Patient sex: M
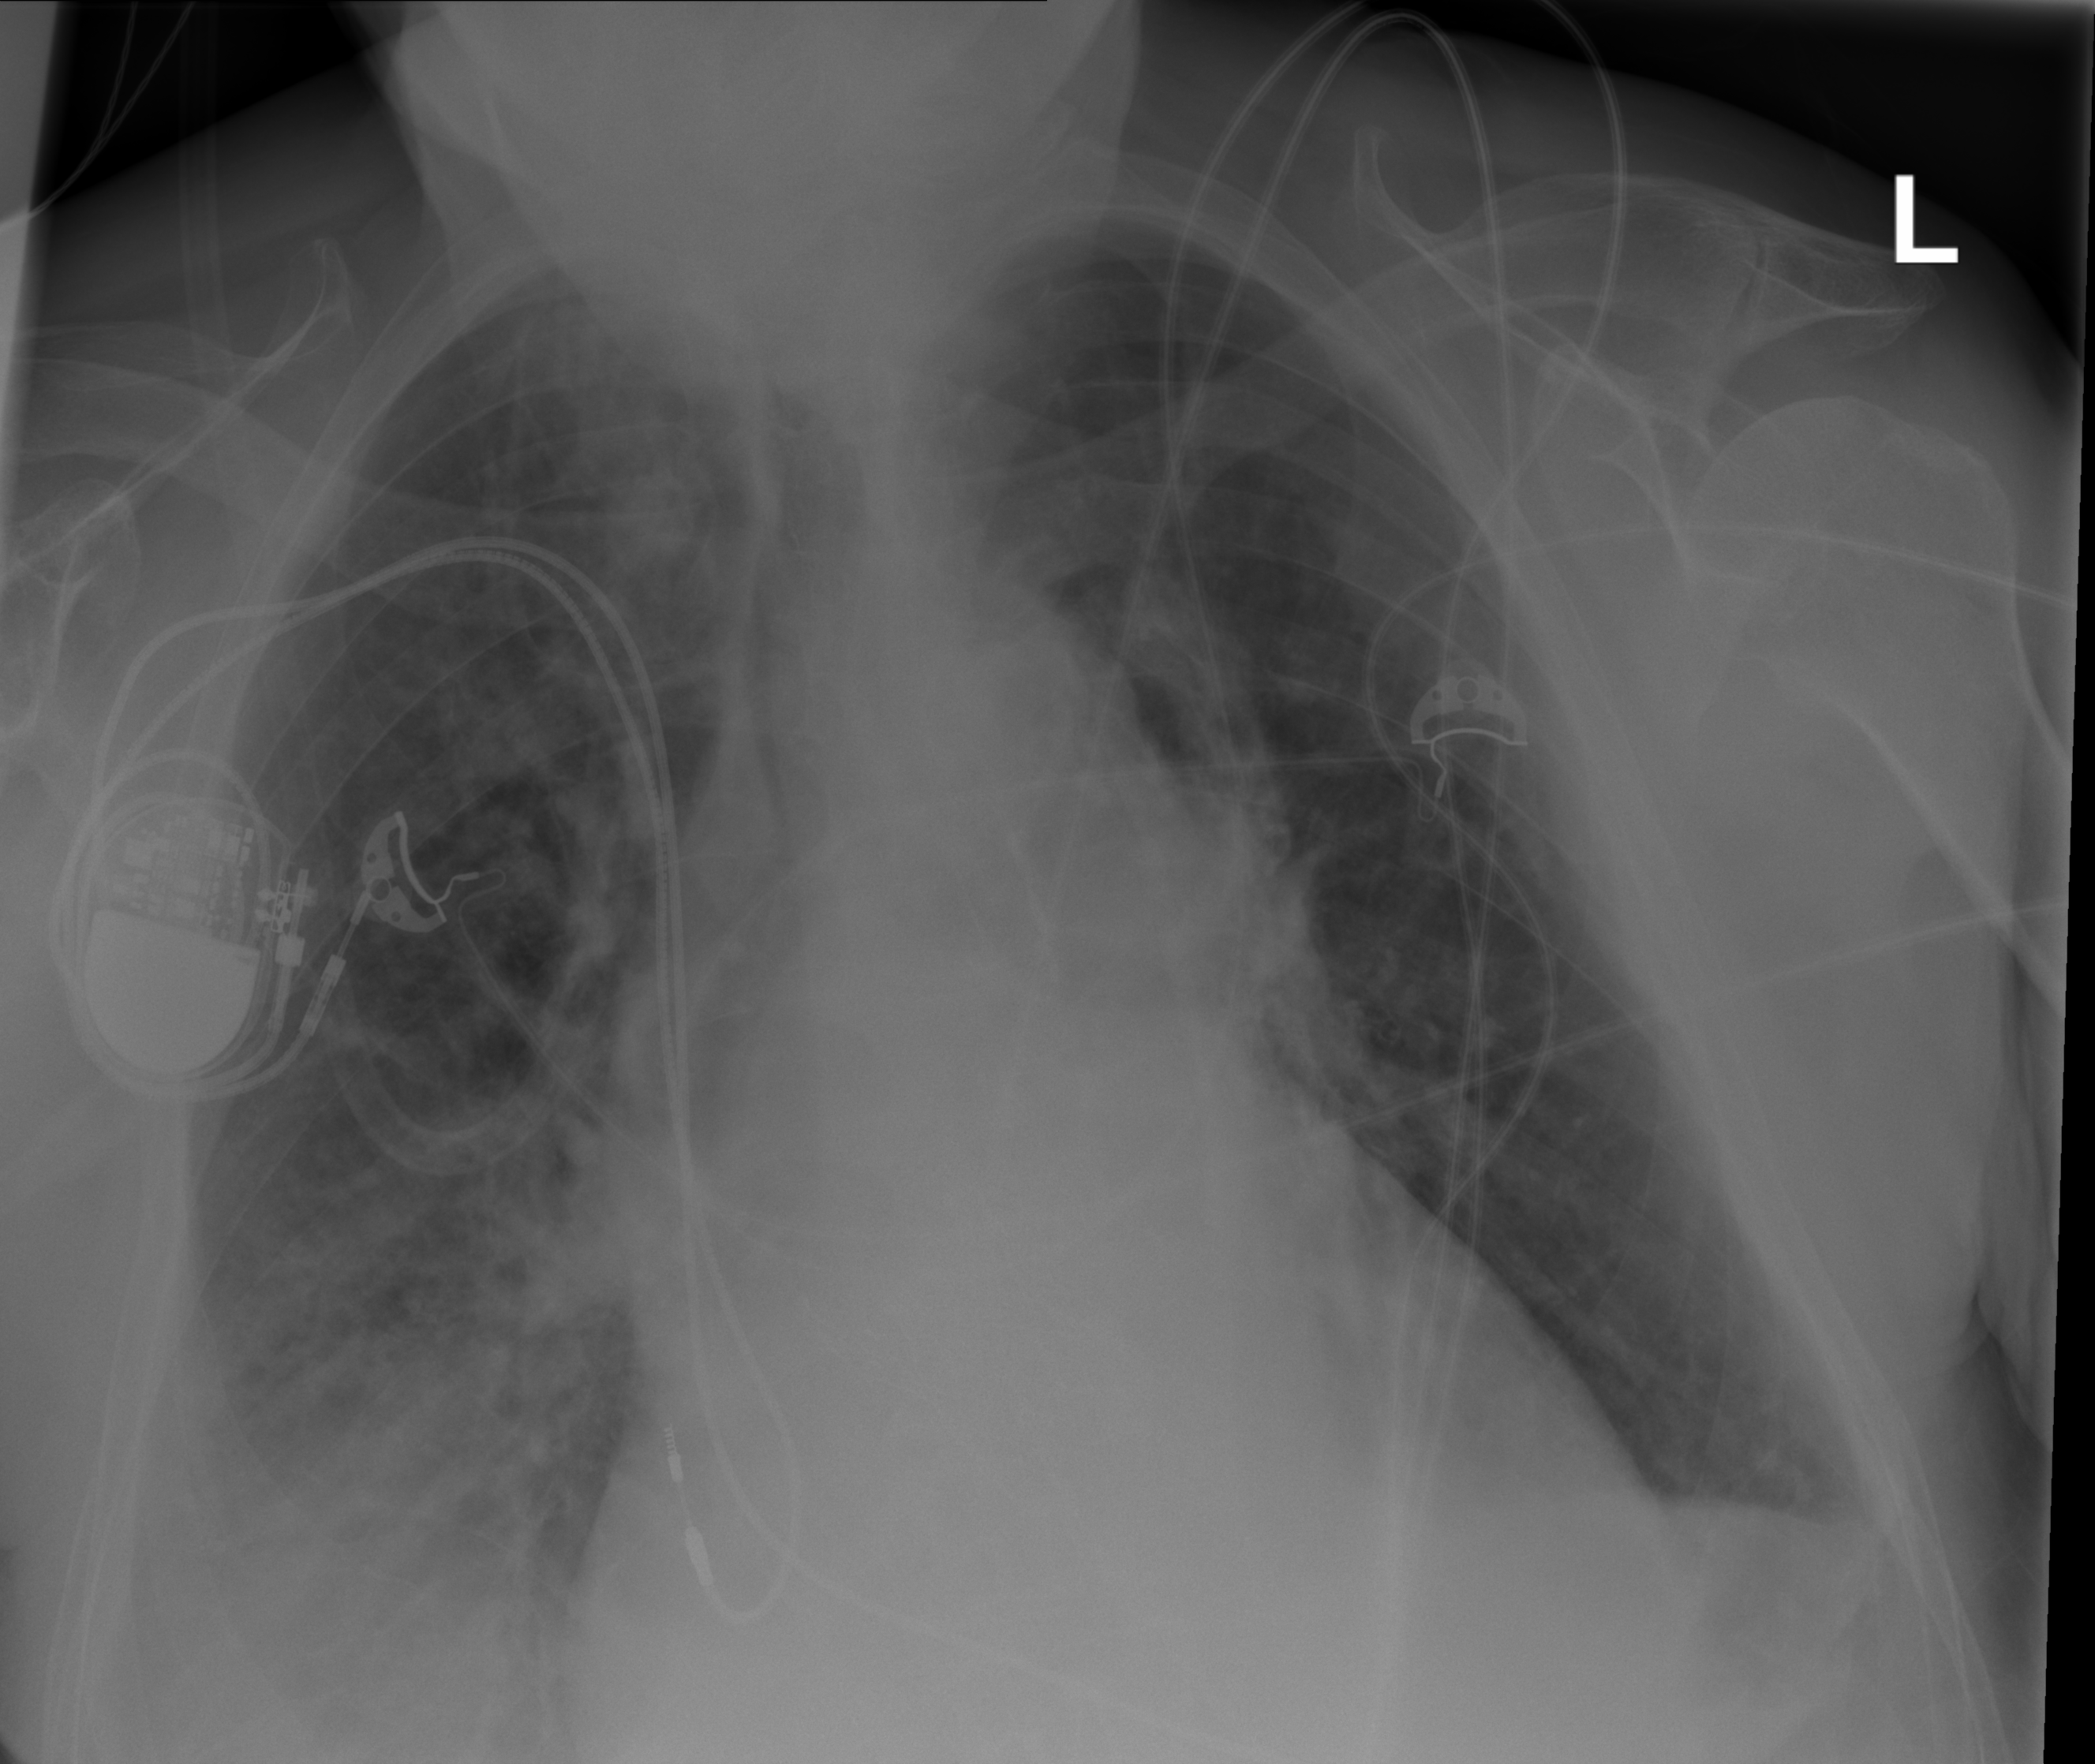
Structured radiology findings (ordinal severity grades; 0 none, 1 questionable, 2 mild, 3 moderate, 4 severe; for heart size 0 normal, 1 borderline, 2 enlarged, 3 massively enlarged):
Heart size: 2
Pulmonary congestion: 0
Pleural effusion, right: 3
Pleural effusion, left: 0
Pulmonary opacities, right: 2
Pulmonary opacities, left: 0
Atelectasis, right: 2
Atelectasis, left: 0